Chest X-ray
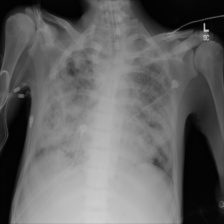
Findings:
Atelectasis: negative
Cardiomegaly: negative
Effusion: negative
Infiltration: negative
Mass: negative
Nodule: negative
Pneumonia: negative
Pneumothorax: negative
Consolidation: negative
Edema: negative
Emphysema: negative
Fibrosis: negative
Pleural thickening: negative
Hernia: negative